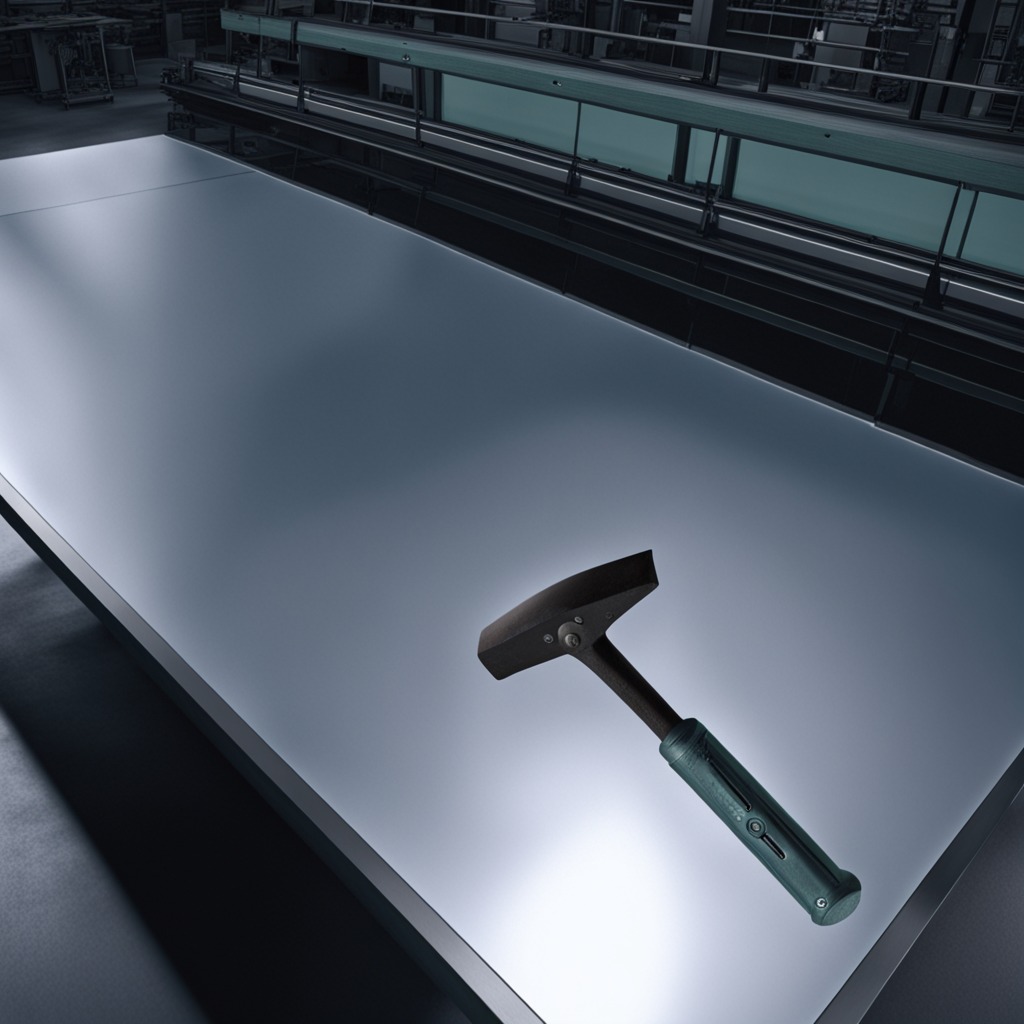
A hammer is lying on the tabletop.